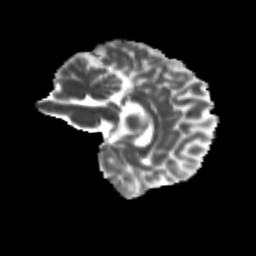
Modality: MD
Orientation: sagittal
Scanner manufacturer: siemens
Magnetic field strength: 3 T
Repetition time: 9.2 s
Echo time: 0.084 s